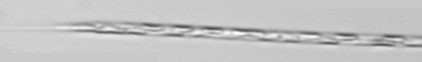
Label: Rhizosolenia